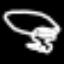
Label: frog